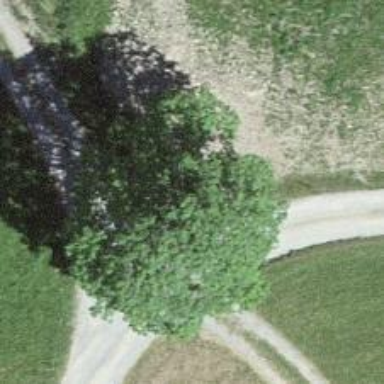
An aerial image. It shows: Broadleaved tree with lush foliage.